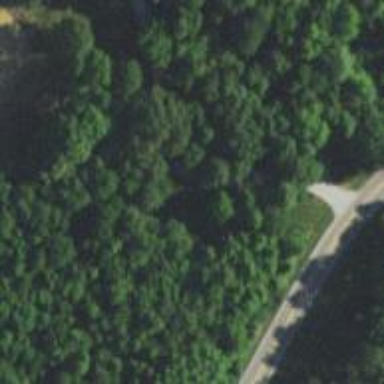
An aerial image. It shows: Driveway.